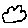
Label: cloud